Question: I have a set of progress bars displaying different values in real time. My only problem is that I can't seem to figure out how to keep the number value in the center of the bar, as well as on top at all times. Right now it's being pushed 'ahead' of the blue bar, and disappears when it goes outside the right side of the bar.
Here's how it looks:

Markup:
'''
<td class="gridTableCell">
<div style='position: relative' class='progress progress-info'>
<div class='bar' id='signalRdepthRangePercentage-#:ViewUnitContract.ConveyanceId #' style='width: #: DepthRangePercentage#%'>
</div>
<span class='gridSpan' id='signalRdepth-#:ViewUnitContract.ConveyanceId #'>#: ViewUnitContract.CurrentRun.LatestWellLogEntry.Depth#</span>
<span class='hidden' id='signalRMaxDepthRange-#:ViewUnitContract.ConveyanceId #'>#: MaxDepthRange#</span>
<span class='hidden' id='signalRMinDepthRange-#:ViewUnitContract.ConveyanceId #'>#: MinDepthRange#</span>
</div>
</td>
'''
And my css 'gridSpan':
'''
.gridSpan {
position: absolute;
top: 0px;
z-index: 2;
text-align: center;
color: #676767;
width: 100%
}
'''
The first of the three spans is the one that displays the number value inside the bar.
Any suggestions how I can keep this centered at all times, and not pushed in front of the blue filler with a huge margin?
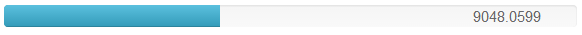
Answer: Actually, I finally figured this out based on this fiddle:
<URL>
Seems that I was missing some style overrides to the .bar and .progress part:
'''
.progress {
position: relative;
}
.bar {
z-index: 1;
position: absolute;
}
.progress span {
position: absolute;
top: 0px;
z-index: 2;
text-align: center;
color: #676767;
width: 100%
}
'''
Anyways, thanks for your effort! :)